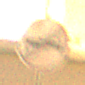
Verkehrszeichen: EndeUeberholverbot
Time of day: Night
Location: Outdoor (Urban)
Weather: Clear
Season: NotSpecified
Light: Artificial